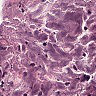
Metastatic tissue present: no